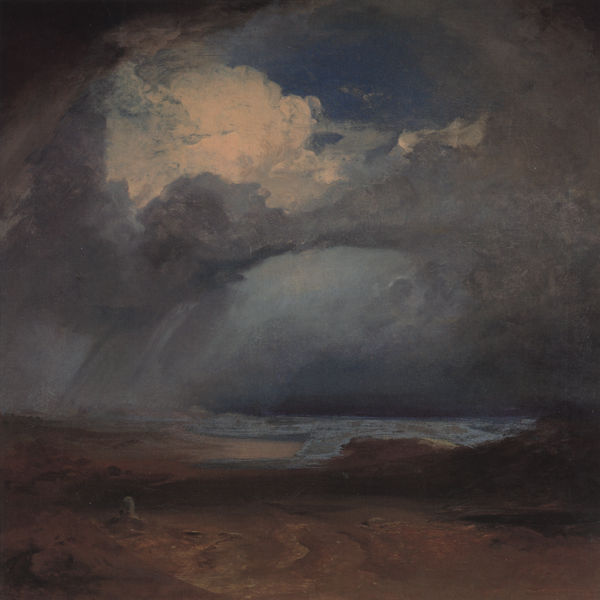
Titel: Schlachtfeld von Marathon
Künstler: Karl Rottmann
Standort: Berlin
Institution: Neue Nationalgalerie
Schlagwörter: blau, dunkel, felsen, gewitter, himmel, meer, schatten, wasser, weiß, wolken, landschaft, ocker, sand, see, ufer, bewegung, braun, grau, hell, licht, nacht, schwarz, rot, weg, wolke, beige, mensch, trauer, öl, einsamkeit, erde, feld, horizont, hügel, nass, natur, wind, sonne, boden, dunkelheit, person, front, rosa, boot, farbig, küste, sommer, strand, wellen, düster, schwan, bogen, fischer, trocken, farben, fels, farbe, violett, romantik, sturm, turner, unwetter, wetter, wogen, dunkelblau, finster, melancholie, stimmung, menschenleer, mondlicht, regen, strahlen, ödnis, loch, bedrohlich, bedrohung, verwischt, drohend, cumulus, wolkenfetzen, tosen, pflock, branden, nuages, schauer, mer, wolkenloch, wolkenberge, regenwand, baie, regenguss, tempête, flots, david caspar friedrich, der mönch am meer, clair-obscur, berges